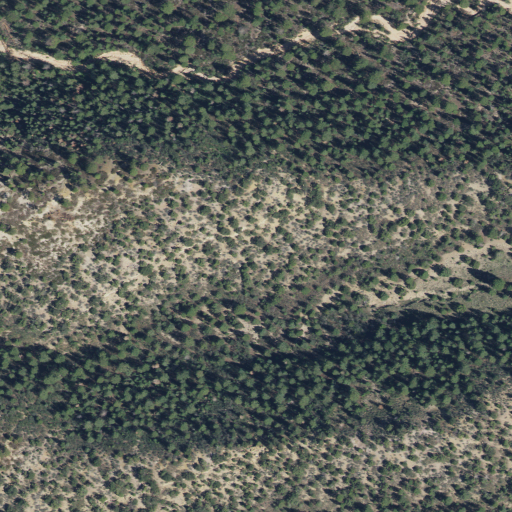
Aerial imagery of valley in Utah named Agua Canyon containing only evergreen forest